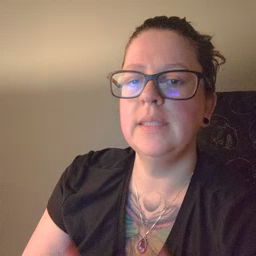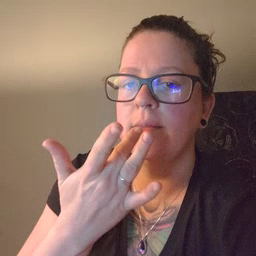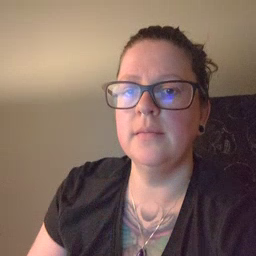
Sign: taste